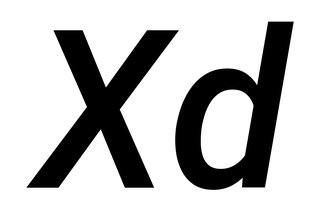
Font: Roboto-Italic_Medium_Italic